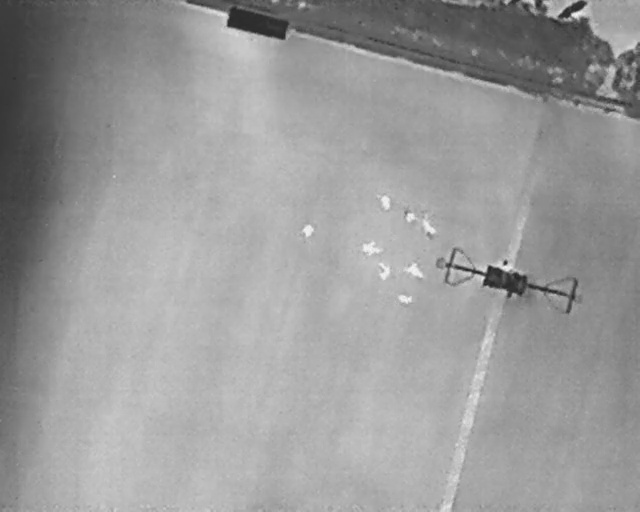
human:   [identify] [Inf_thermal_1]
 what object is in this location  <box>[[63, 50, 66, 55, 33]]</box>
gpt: <ref>1 large person at the center</ref>